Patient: sex M, age 71
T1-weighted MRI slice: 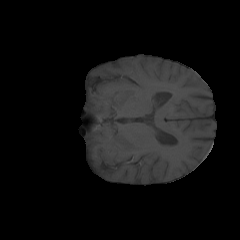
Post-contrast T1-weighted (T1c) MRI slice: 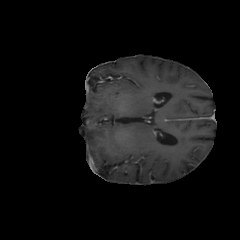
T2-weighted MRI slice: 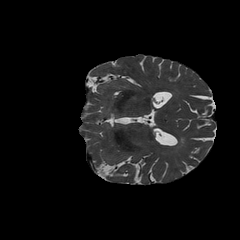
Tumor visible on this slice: no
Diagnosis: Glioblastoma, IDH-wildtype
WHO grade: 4